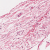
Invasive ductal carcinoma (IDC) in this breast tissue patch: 0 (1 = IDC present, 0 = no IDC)